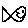
Label: fish